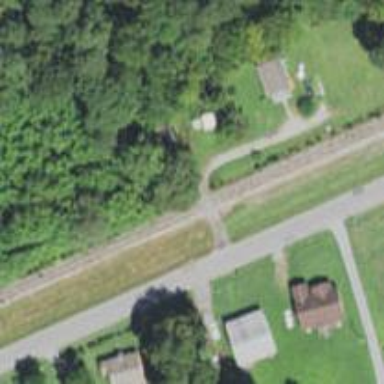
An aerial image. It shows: Railway track.